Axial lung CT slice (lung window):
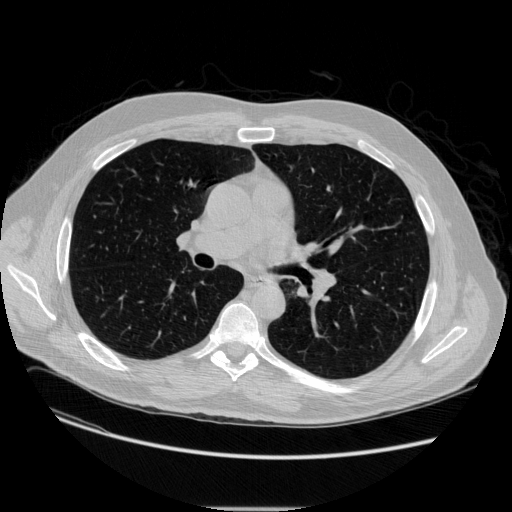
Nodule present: no